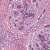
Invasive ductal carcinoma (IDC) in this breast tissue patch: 1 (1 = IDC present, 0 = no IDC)